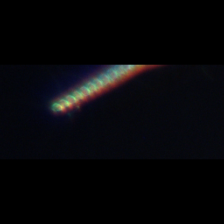
Taxon: Chaetoceros
Group: Diatoms